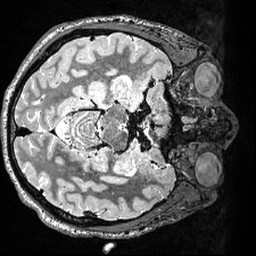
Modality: T2w
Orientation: axial
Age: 23
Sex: male